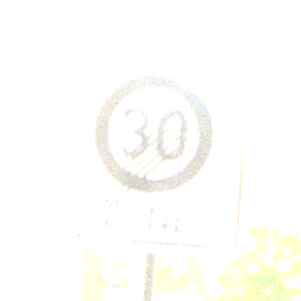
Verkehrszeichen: EndeZone30
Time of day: Midday
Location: Outdoor (Urban)
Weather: Clear
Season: NotSpecified
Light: Natural